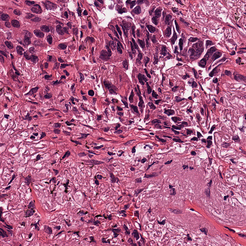
Tumor epithelial tissue: yes
Tumor-associated stroma tissue: yes
Normal tissue: no